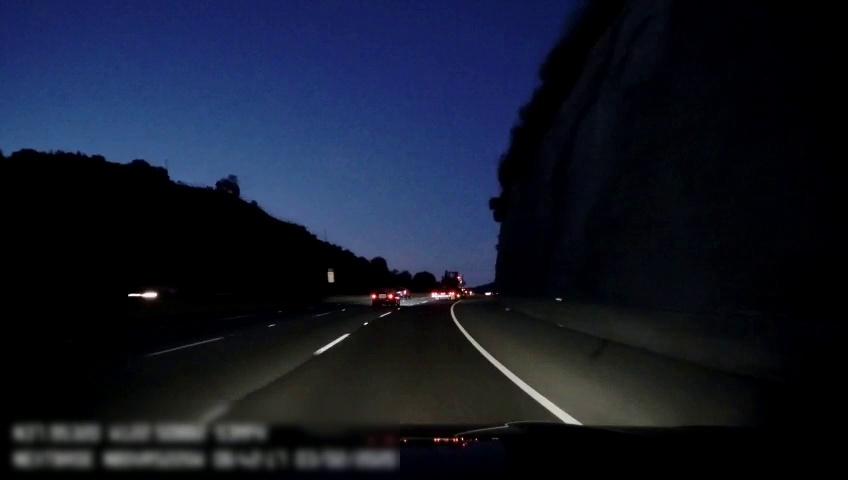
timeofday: Night
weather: Other
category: Drivable Space
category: Vehicles | Car
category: Vehicles | SUV
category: Vehicles | Truck
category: Lanes | Current Lane
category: Lanes | Current Lane
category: Lanes | Alternate Lane